Field crop: tomato
Growth stage: 1
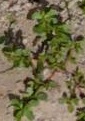
Species: portulaca